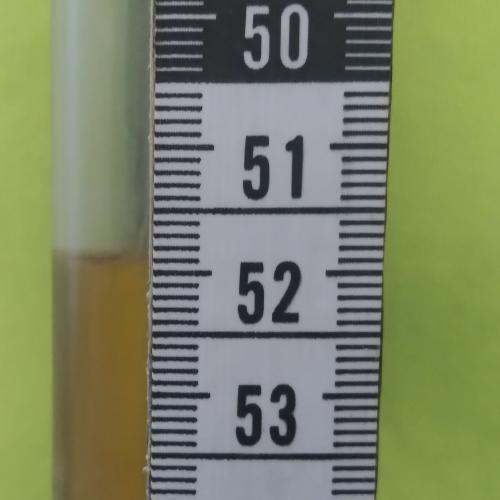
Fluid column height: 51.9 cm